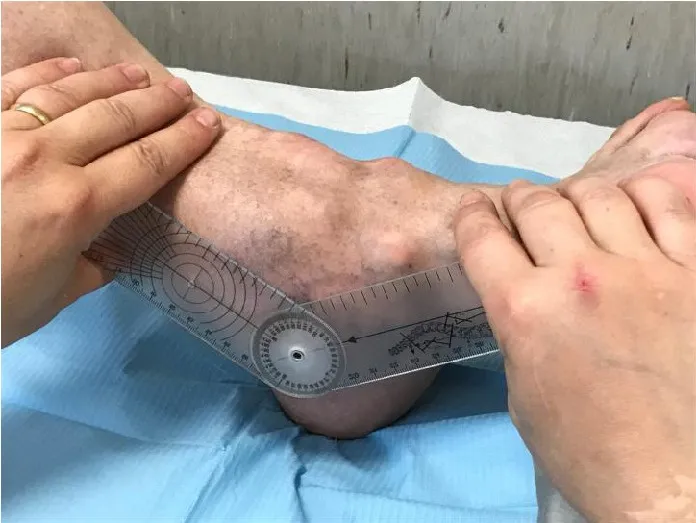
Complete ankylosis of the plantar flexion of 32 degrees.
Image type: medical_photograph (skin_photograph)